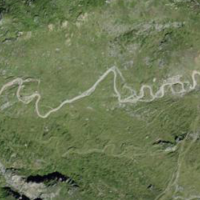
EUNIS habitat code: 26
Species observed at this site:
Parnassia palustris
Gentianella campestris
Saxifraga aizoides
Anthyllis vulneraria